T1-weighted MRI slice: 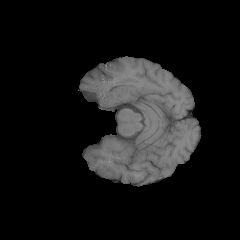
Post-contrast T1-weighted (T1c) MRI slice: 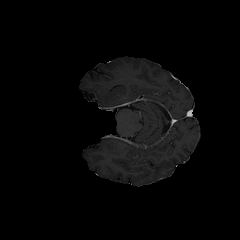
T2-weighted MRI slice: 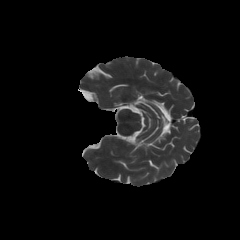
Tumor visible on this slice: no